Question: Im trying to move the positioning of box8 more down but for some reason it's not moving. Instead its moving down container 4.. please help!
Im trying to move the positioning of box8 more down but for some reason it's not moving. Instead its moving down container 4.. please help
HTML
'''
<div id="con4">
<div id="box8">
<form>
First name:<br>
<input type="text" placeholder="from">
<br>
Last name: <br>
<input type="text" placeholder="to">
<input type="date" value="date" placeholder="depart date">
<br>
<input type="date" value="date" placeholder="return date">
<input type="text" placeholder="airline">
or fly one way
</form>
</div>
</div>
'''
CSS
'''
#con4 {
width:1024px;
height:470px;
background-image: url(media/plane.jpg);
float:none;
}
#box8 {
width:300px;
height:340px;
margin-left: 120px;
background-color: white;
position:relative;
margin-top:50px;
}
'''
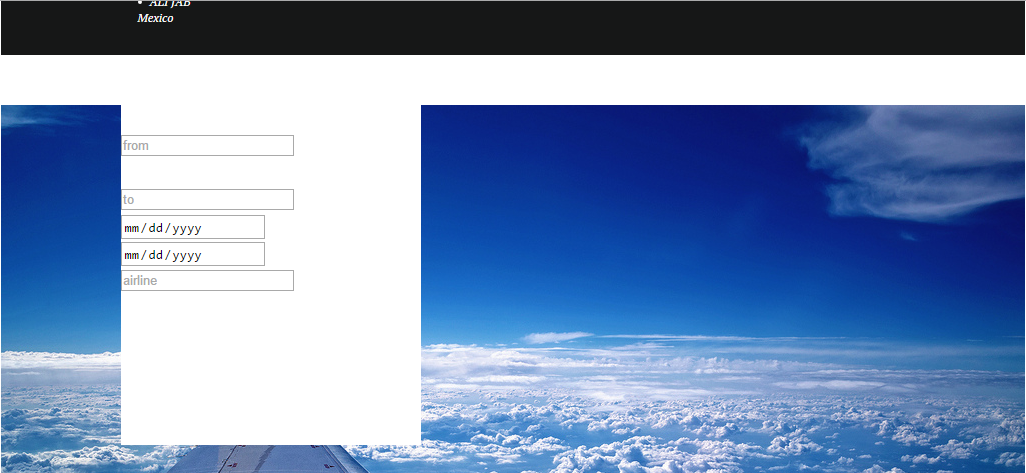
Answer: (sigh) The infamous collapsing margins problem again. I see a lot of those lately.
The margin you give to box8 is shared by con4, so they both move down the same amount.
Solution: don't give a margin-top to box8, give a padding-top to con4 instead.
'''
#con4 {
width: 1024px;
height: 470px;
background-image: url(//lorempixel.com/1024/470);
float: none;
padding-top:50px;
}
#box8 {
width: 300px;
height: 340px;
margin-left: 120px;
background-color: white;
position: relative;
}
'''
'''
<div id="con4">
<div id="box8">
<form>
First name:
<br>
<input type="text" placeholder="from">
<br>Last name:
<br>
<input type="text" placeholder="to">
<input type="date" value="date" placeholder="depart date">
<br>
<input type="date" value="date" placeholder="return date">
<input type="text" placeholder="airline">or fly one way
</form>
</div>
</div>
'''
(Note that I had to change the background-image for con4 to make it visible)